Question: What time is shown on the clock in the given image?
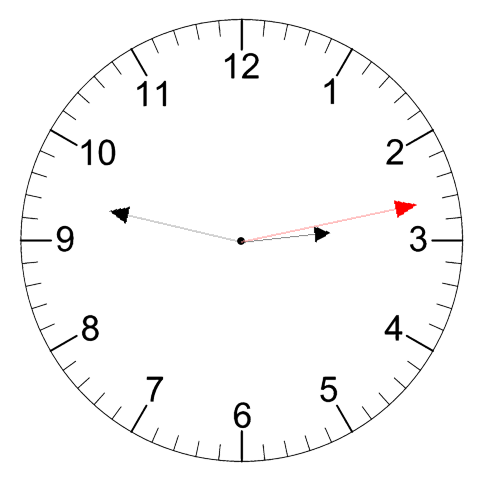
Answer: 02:47:13